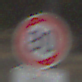
Verkehrszeichen: Geschwindigkeit80
Zusatzzeichen unten: HinweiseAufGefahrenDurchVerbaleAngabe9
Umgebung: Outdoor, Suburban
Tageszeit: MorningAfternoon
Wetter: Clear
Licht: Natural
Jahreszeit: NotSpecified
Kontrast: HighContrast